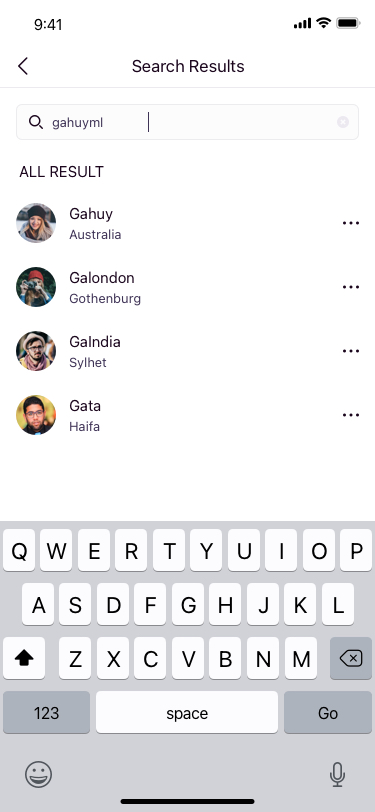
Text in this UI design:
ALL RESULT